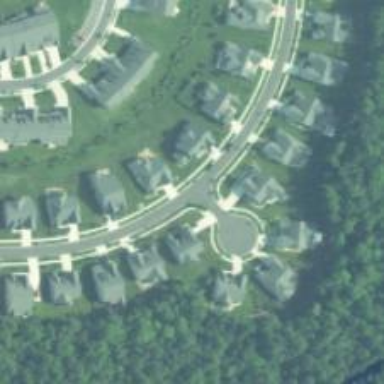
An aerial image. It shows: Residential road.